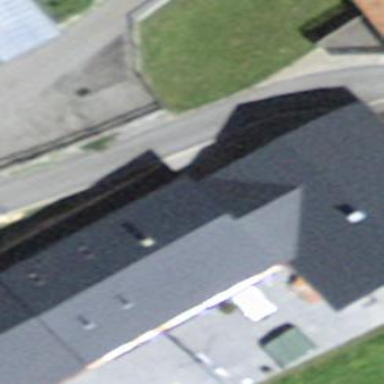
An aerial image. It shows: Restaurant located within guest house building.